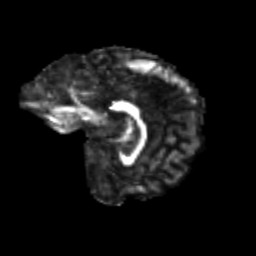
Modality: FA
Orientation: sagittal
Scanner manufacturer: siemens
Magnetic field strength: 3 T
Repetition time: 9.2 s
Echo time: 0.084 s